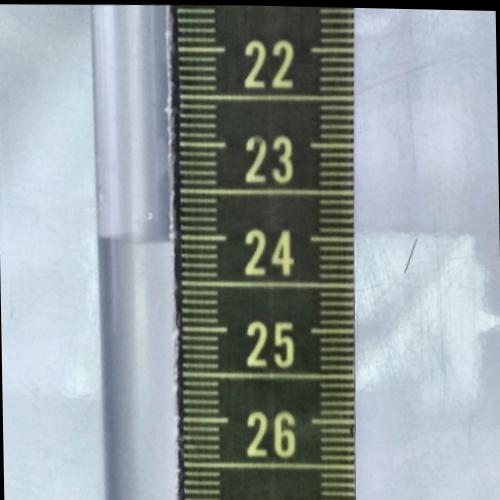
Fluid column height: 24.1 cm